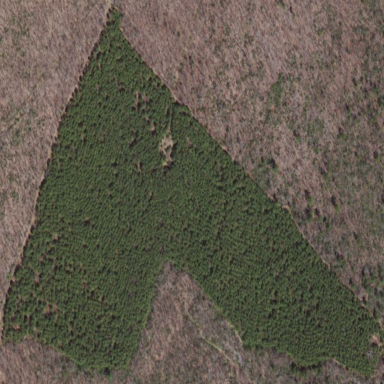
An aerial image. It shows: Evergreen forest area.